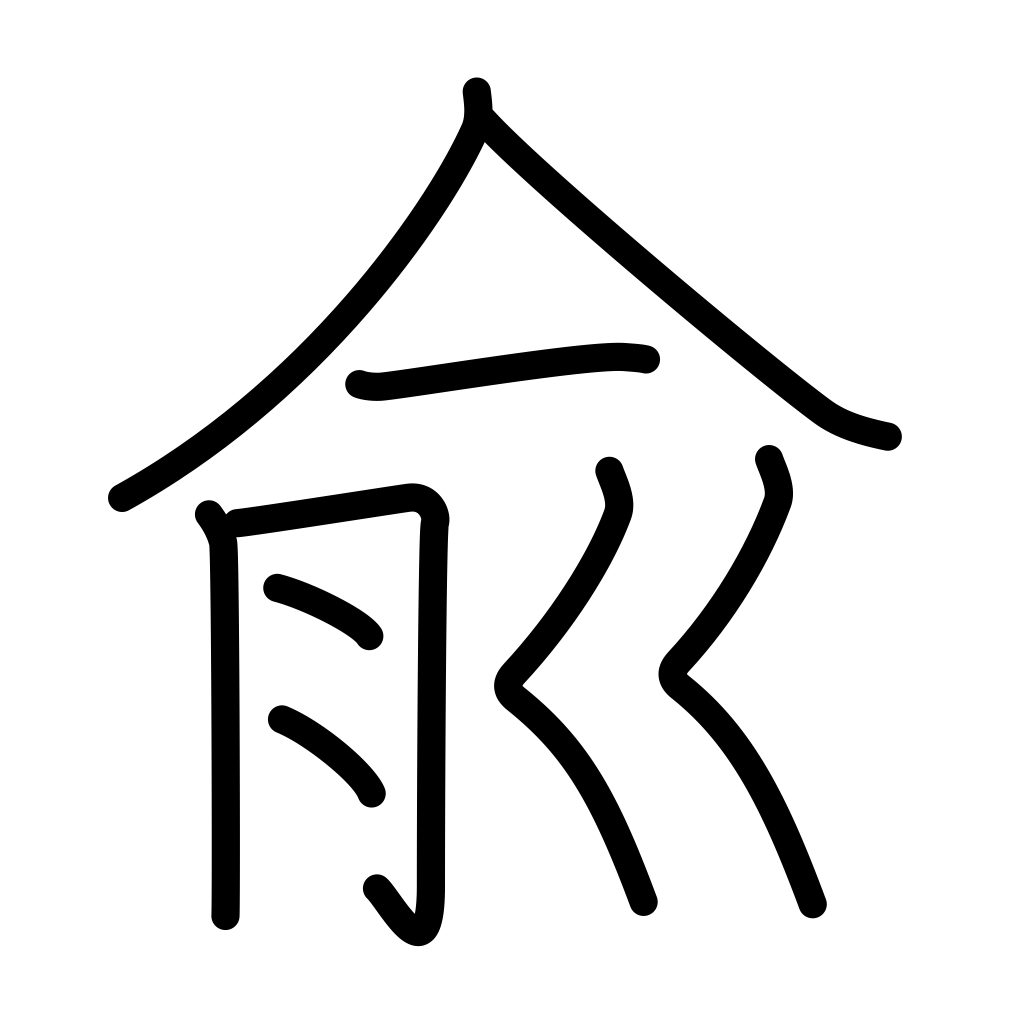
Meaning: affirmative response, relaxed, at ease